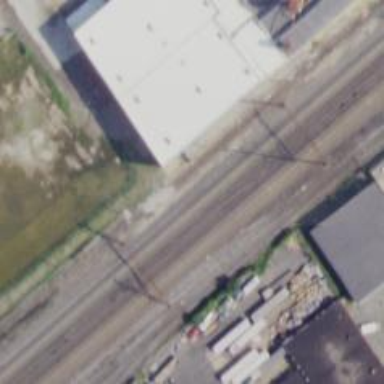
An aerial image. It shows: Railway with electrified contact lines.